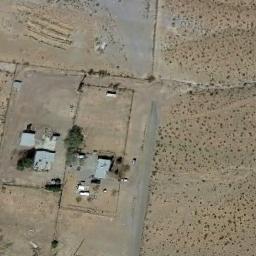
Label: sparse_residential